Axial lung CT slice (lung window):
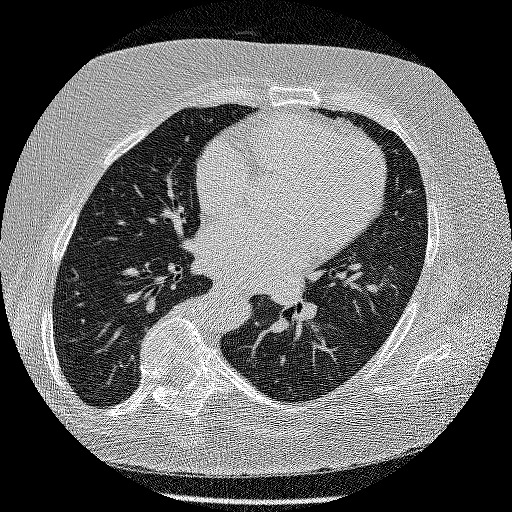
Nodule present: no